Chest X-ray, AP view. Patient: 26 years old, sex M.
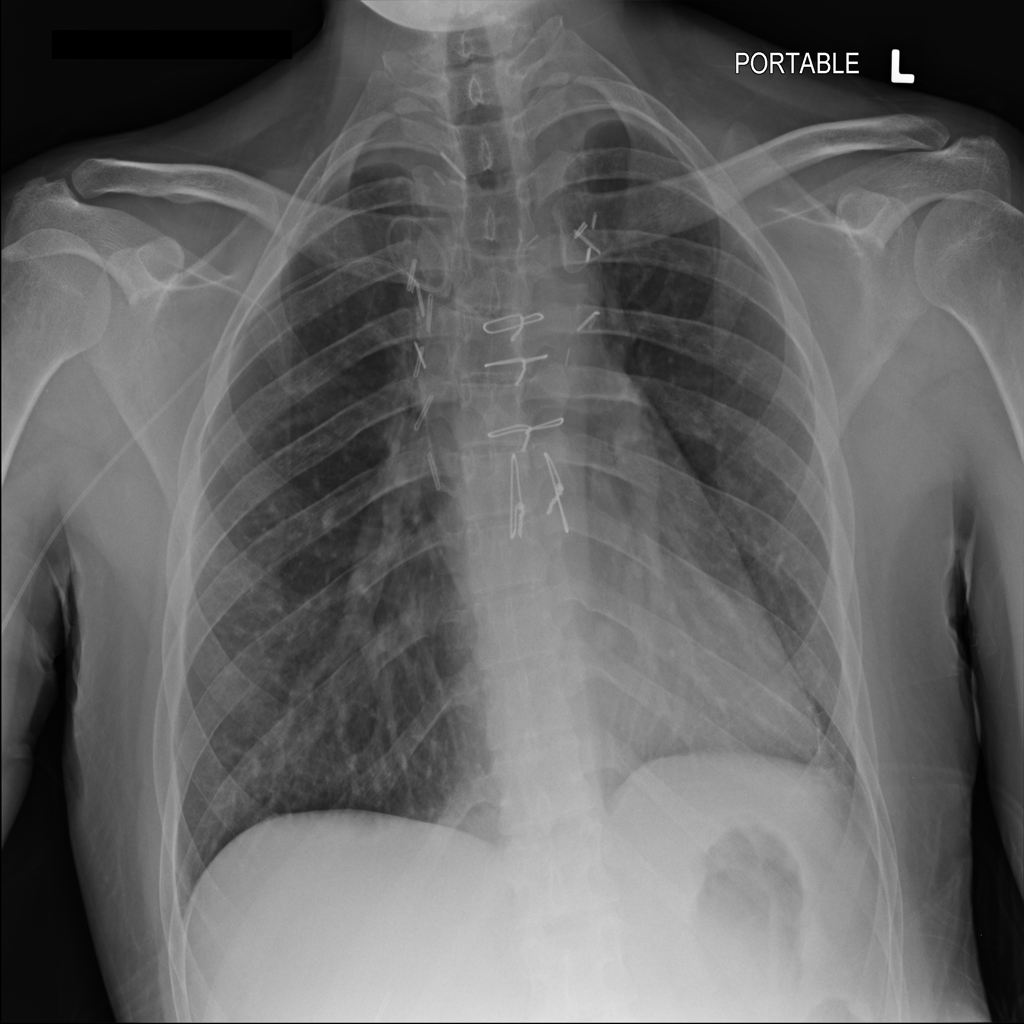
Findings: No Finding